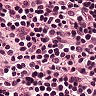
Metastatic tissue present: no